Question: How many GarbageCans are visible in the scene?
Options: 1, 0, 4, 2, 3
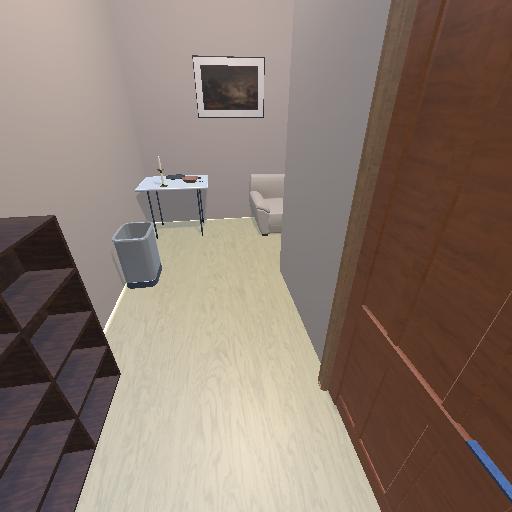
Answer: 1